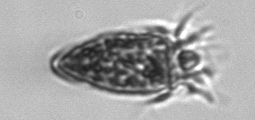
Label: Strombidium_tintinnodes